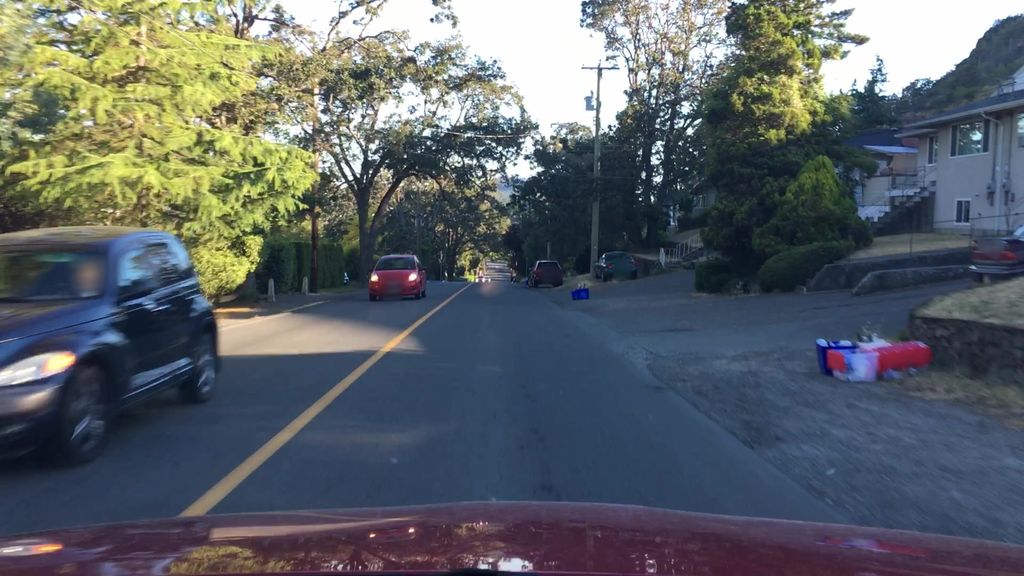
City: victoria